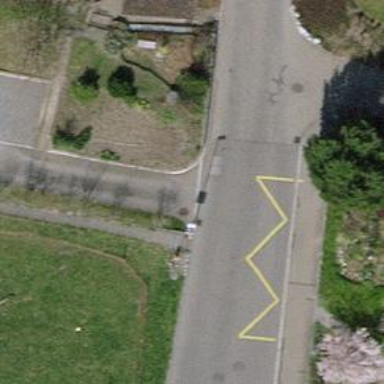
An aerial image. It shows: Public transport stop position.